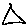
Label: triangle